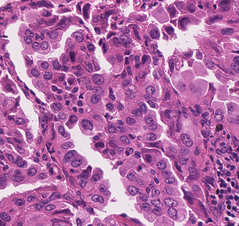
Tumor epithelial tissue: yes
Tumor-associated stroma tissue: no
Normal tissue: no